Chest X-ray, PA view. Patient: 57 years old, sex M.
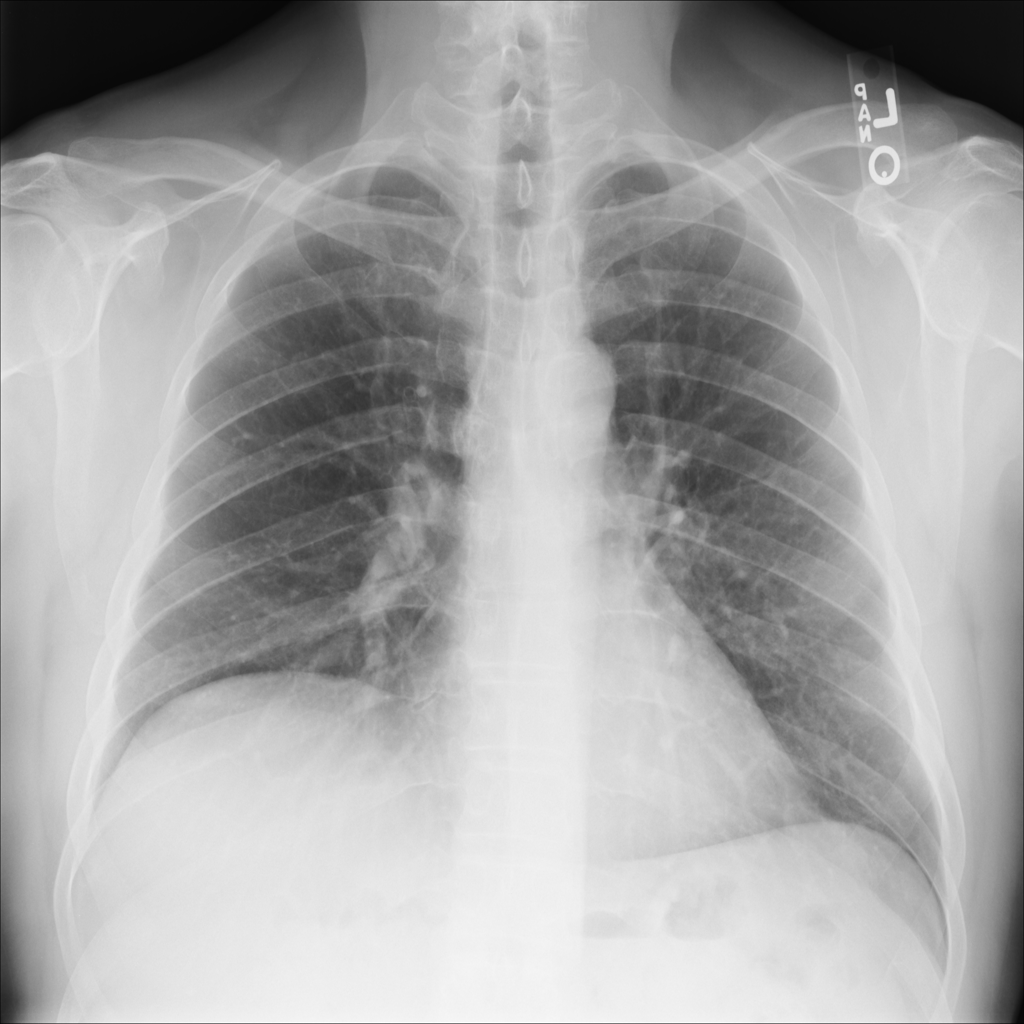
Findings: No Finding